Question: I'd like to arrange some TextBlocks horizontally without any margins. I can see that my TextBlock is as small as it should be, but for some reason a lot of space is added around it. I think it has something to do with the ListView or its styling, but I don't know what.

I have a following layout:
'''
<ListView Width="Auto" SelectionMode="None" Background="#654321" ItemsSource="{Binding}">
<ListView.ItemsPanel>
<ItemsPanelTemplate>
<StackPanel Orientation="Horizontal" />
</ItemsPanelTemplate>
</ListView.ItemsPanel>
<ListView.ItemTemplate>
<DataTemplate>
<Border Background="Black">
<TextBlock Text="{Binding}" Margin="0,0,0,0"/>
</Border>
</DataTemplate>
</ListView.ItemTemplate>
<x:String>A</x:String>
<x:String>B</x:String>
<x:String>C</x:String>
<x:String>D</x:String>
<x:String>E</x:String>
</ListView>
'''
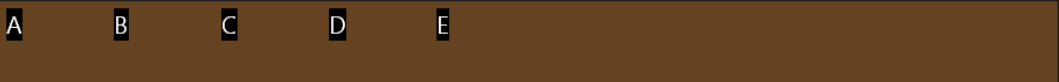
Answer: The other way to look at it - 'ListView' is really designed as a control where you can tap, select, drag and otherwise interact with the items. I think if you want to remove all the features that ensure the sizes are touchable with fat fingers - you might just be better off using something like the base 'ItemsControl' or 'ListBox' which might not have these limitations. If you get rid of all the margins and leave your items so small - there's no point in using the 'ListView' and it will just complicate things and make performance bad.